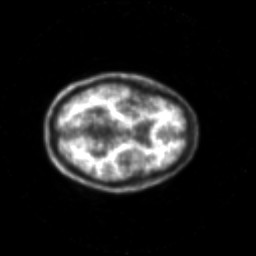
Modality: PET
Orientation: axial
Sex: female
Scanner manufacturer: siemens